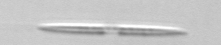
Label: pennate_Pseudo-nitzschia